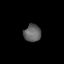
Tissue: prostate
Cell type: T cells
Senescence score: 0.6992
Nuclear area (px): 298
Mean DAPI intensity: 96.017